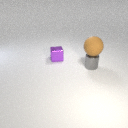
large brown rubber sphere above small gray metal cylinder